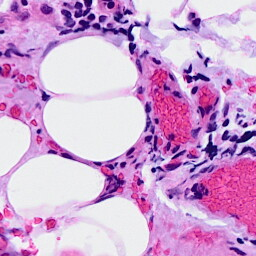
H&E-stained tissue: Breast